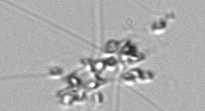
Label: Chaetoceros_didymus_TAG_external_flagellate